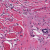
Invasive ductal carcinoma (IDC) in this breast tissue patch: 0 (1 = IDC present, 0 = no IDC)